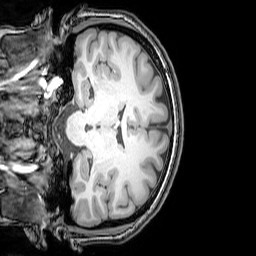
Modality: T1w
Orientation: coronal
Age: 23
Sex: female
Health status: healthy
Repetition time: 0.081 s
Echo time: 0.037 s